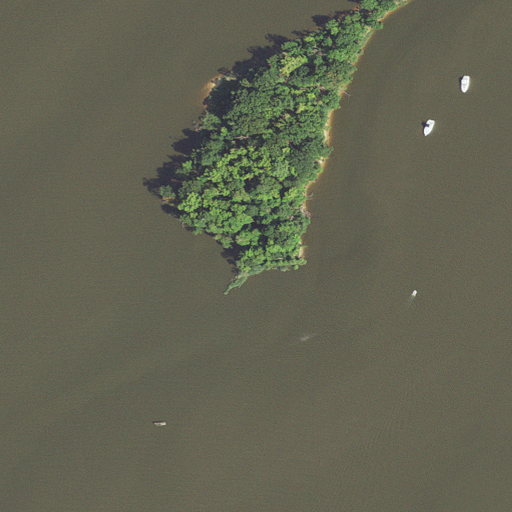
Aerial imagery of cape in Maryland named Cacaway Point containing open water, herbaceous wetlands, mixed forest, grassland, woody wetlands, and deciduous forest